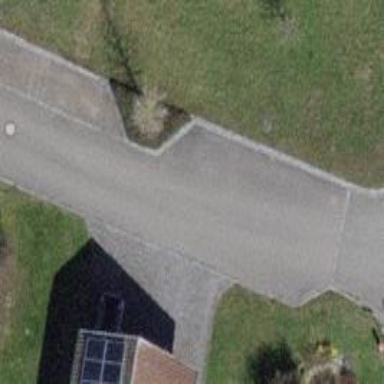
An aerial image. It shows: Traffic calming feature called choker.